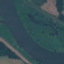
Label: River